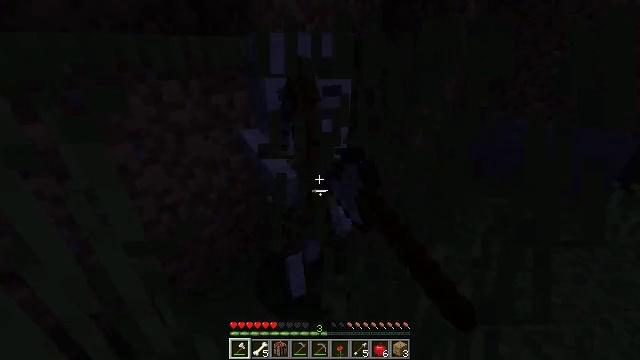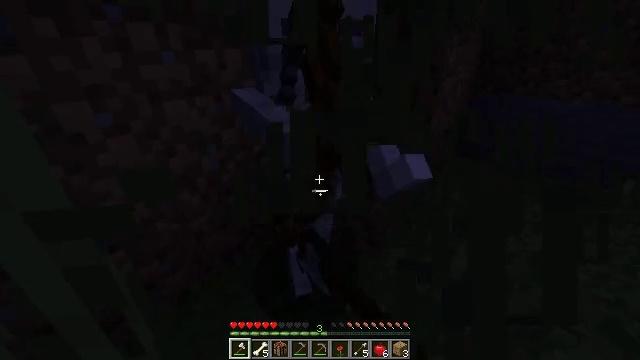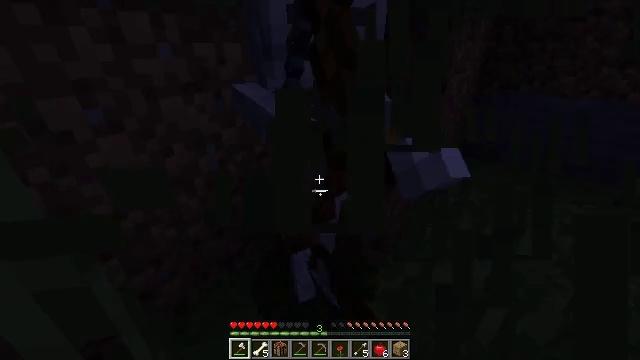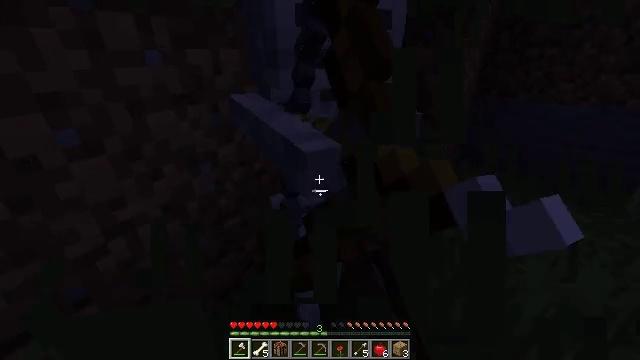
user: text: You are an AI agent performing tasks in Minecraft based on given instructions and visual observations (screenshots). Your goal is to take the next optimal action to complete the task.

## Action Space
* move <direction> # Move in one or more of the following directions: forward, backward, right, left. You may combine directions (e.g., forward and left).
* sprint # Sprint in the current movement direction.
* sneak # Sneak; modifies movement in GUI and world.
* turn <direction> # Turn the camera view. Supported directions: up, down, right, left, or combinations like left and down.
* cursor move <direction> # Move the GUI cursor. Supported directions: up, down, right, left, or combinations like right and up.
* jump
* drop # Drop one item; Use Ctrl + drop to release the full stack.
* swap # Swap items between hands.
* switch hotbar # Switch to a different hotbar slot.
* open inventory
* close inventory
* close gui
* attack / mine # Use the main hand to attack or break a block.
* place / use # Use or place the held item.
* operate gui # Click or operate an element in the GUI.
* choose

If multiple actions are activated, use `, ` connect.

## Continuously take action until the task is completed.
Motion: motion action
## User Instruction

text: Gather tall grass by hitting it.
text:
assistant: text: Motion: turn right, attack / mine
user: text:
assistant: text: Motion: attack / mine
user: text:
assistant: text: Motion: turn right and up
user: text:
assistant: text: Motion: no_op